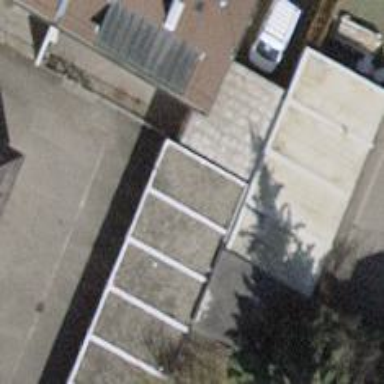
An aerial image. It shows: Group of garages.